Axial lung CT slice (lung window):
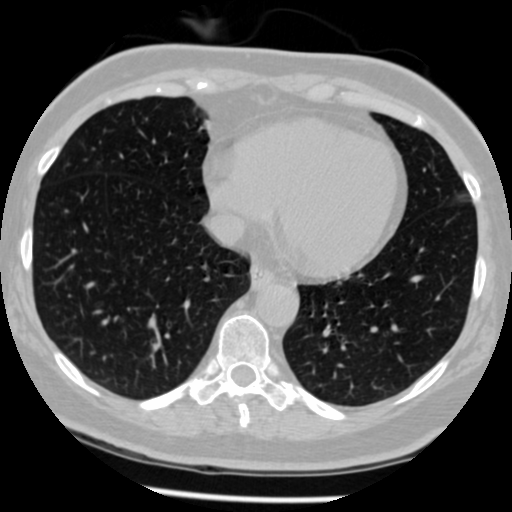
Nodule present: no